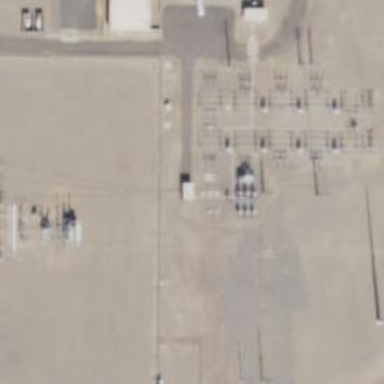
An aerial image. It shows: Switch for power supply.